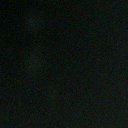
Screen state: off